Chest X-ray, AP view. Patient: 64 years old, sex M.
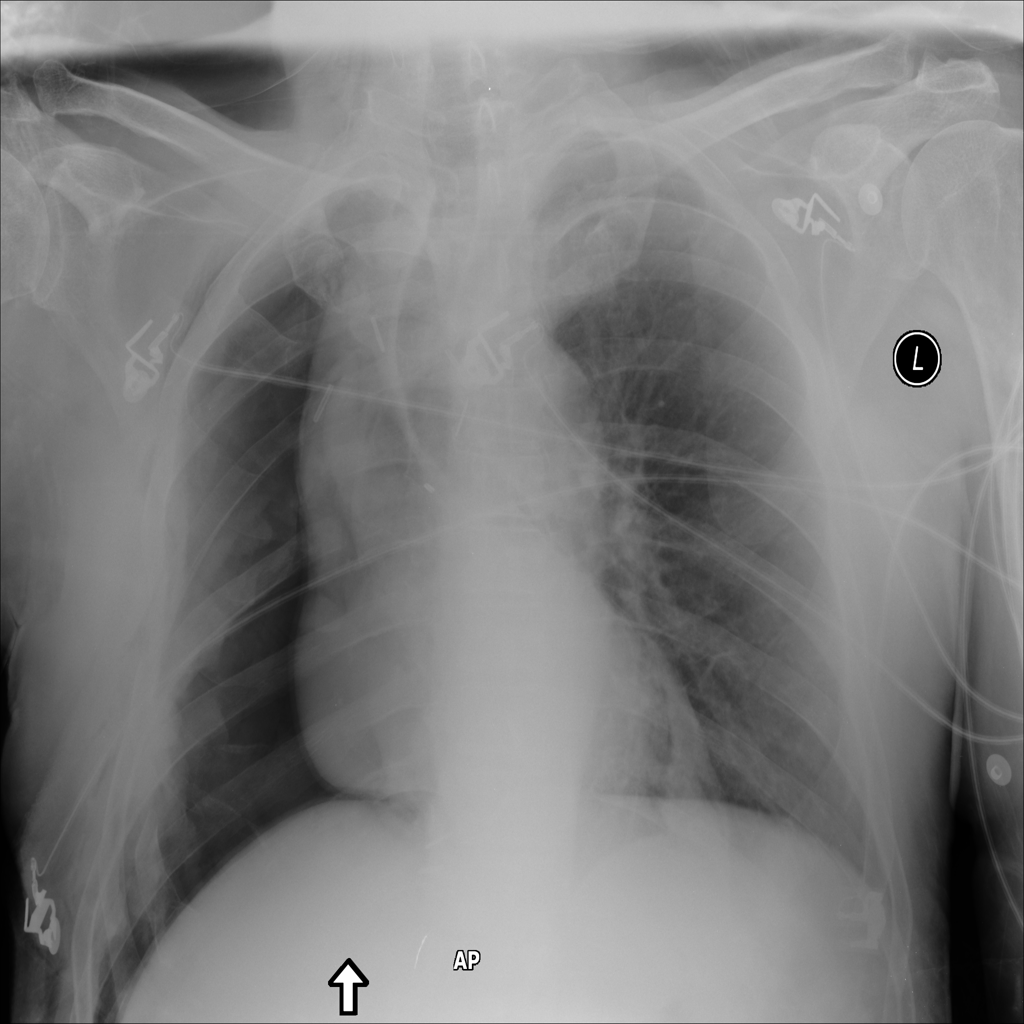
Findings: Atelectasis